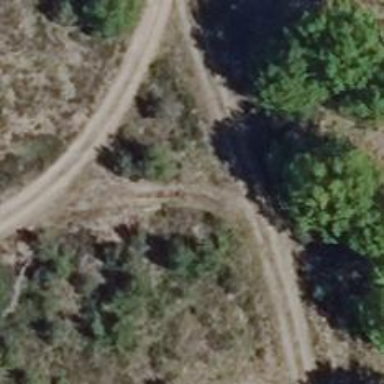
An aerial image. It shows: Track road with grade4 tracktype.